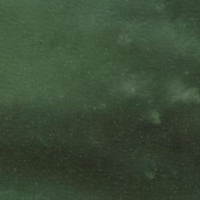
EUNIS habitat code: 14
Species observed at this site:
Fulica atra